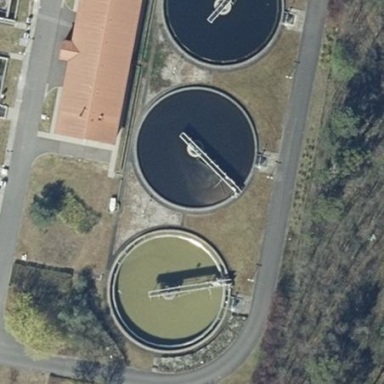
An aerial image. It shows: Body of wastewater.